Question: I have a problem with the scale order on the x axis.

My input file has the correct order after merging and matching two dataframes.
'''
#data
Eisenberg <- data.frame(scale_hyd = c(0.62, 0.29, -0.9, -0.74, 1.19, 0.48, -0.4,
1.38, -1.5, 1.06, 0.64, -0.78, 0.12, -0.85,
-2.53, -0.18, -0.05, 1.08, 0.81, 0.26),
aa = c('A','C','D','E','F','G','H','I','K','L','M','N',
'P','Q','R','S','T','V','W','Y'))
hydroph <- data.frame(position_aa = c("-10", "-9", "-8", "-7", "-6", "-5", "-4",
"-3", "-2", "-1", "0", "1", "2", "3", "4",
"5", "6", "7", "8", "9", "10", "11", "12",
"13", "14"),
aa = c("C","V","Q","W","K","N","A","Y","A","L","C","W","L",
"D","C","I","L","S","A","L","V","H","S","E","E"))
#combining data
res <- merge(Eisenberg, hydroph)
res1 <- res[match(hydroph$position_aa, res$position_aa), ]
view(res1)
#visualisation of data
ggplot(res1, aes(x=position_aa, y=scale_hyd)) +
geom_boxplot() +
labs(x="Amino acid position", y="Eisenberg scale", title="Hydrophobicity") +
theme_bw() +
theme(legend.position="none") +
geom_dotplot(binaxis="y", stackdir="center", fill="black")
'''
I would be grateful if you could help me put the right order of position_aa on the x axis:
-10 -9 -8 ... 14
instead of:
-1 -10 -2...
As suggested I added 'res1$position_aa <- as.numeric(res1$position_aa)'
After the changes, my plot looks like this: <URL>
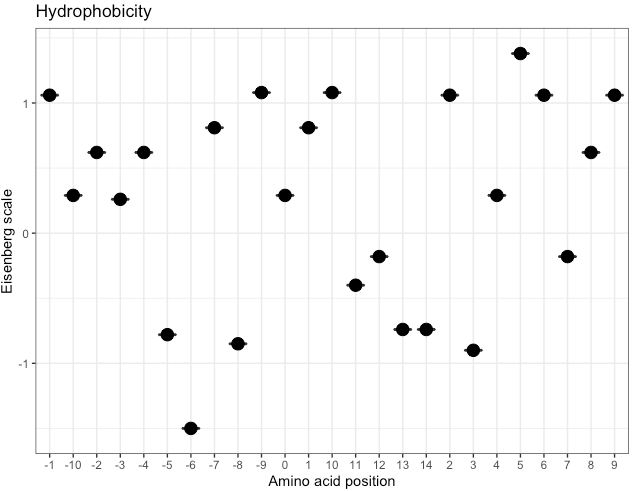
Answer: Weirdly enough, the package seems to coerce the values back into character somehow, whatever we do.
You could try base R plots instead. First we need a '"factor"' variable with numerical ordered levels.
'''
res$position_aa <- factor(res$position_aa, levels=-10:14)
'''
Then we use 'plot' which uses 'graphics:::plot.factor' method, adequately sorted by the levels we have given. After that we add the 'points' and make a grid using 'abline'. That's it.
'''
with(res, plot(position_aa, scale_hyd, main="Hydrophobicity",
xlab="Amino acid position",
ylab="Eisenberg scale"))
with(res, points(position_aa, scale_hyd, pch=16, cex=1.5))
.col <- rgb(0, 0, 0, .25) ## alpha .25 for transparency
abline(h=axTicks(2), lty=3, col=.col)
abline(v=seq(-10:14), lty=3, col=.col)
'''
<URL>